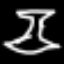
Label: hourglass